Field crop: maize
Growth stage: 2
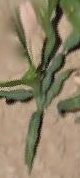
Species: maize